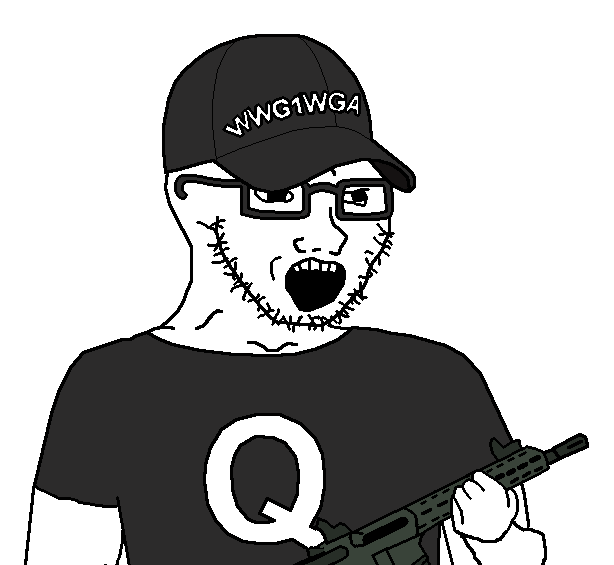
Label: 5_Soyjak